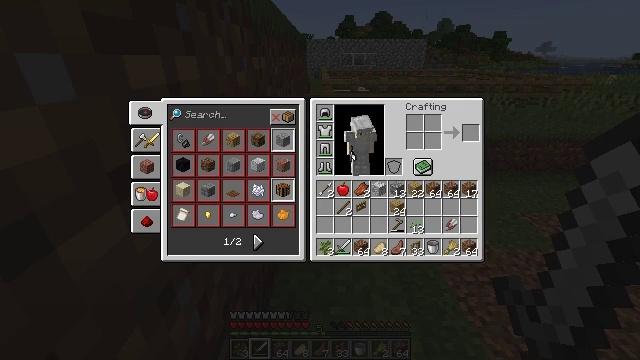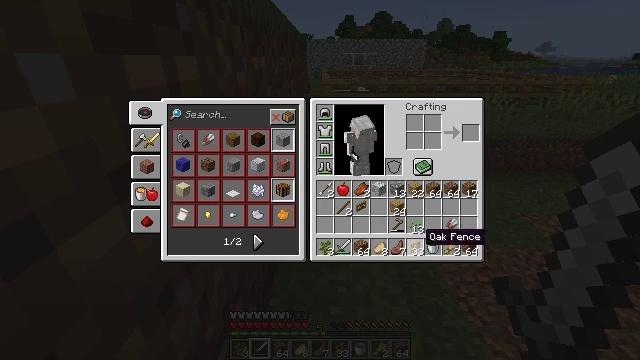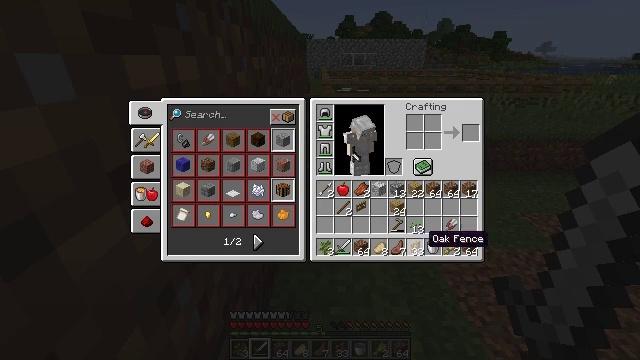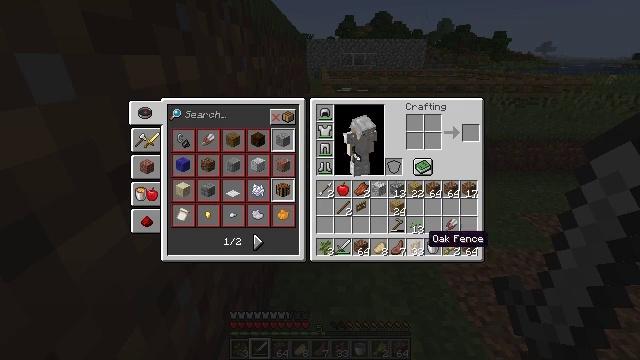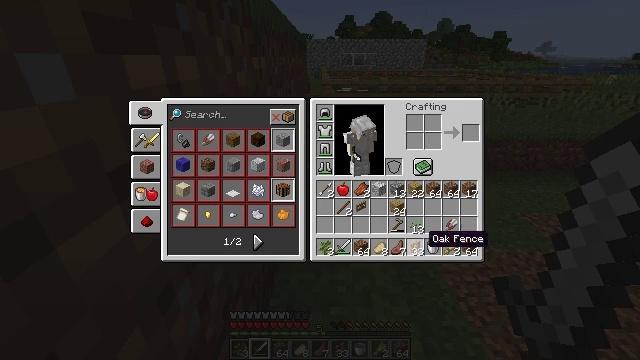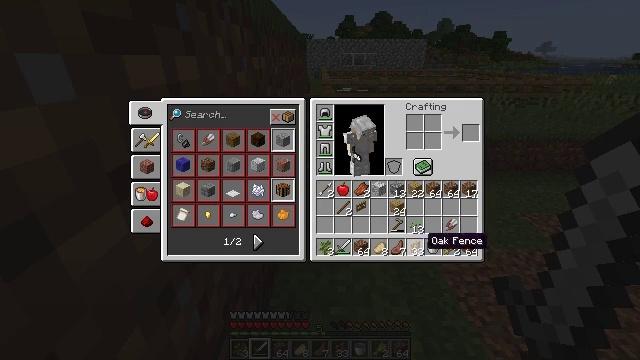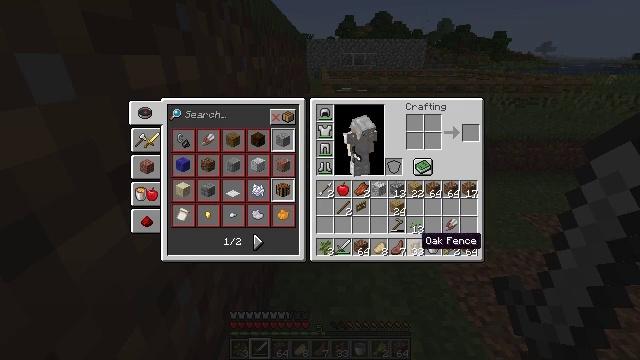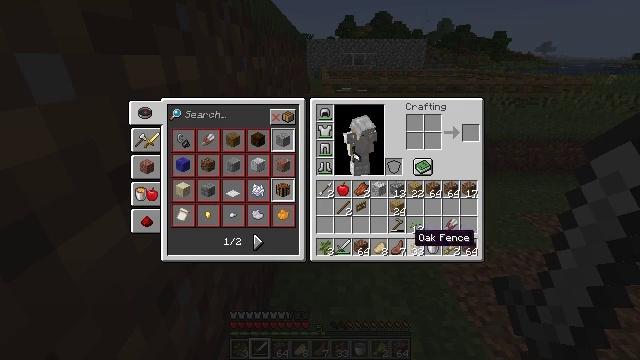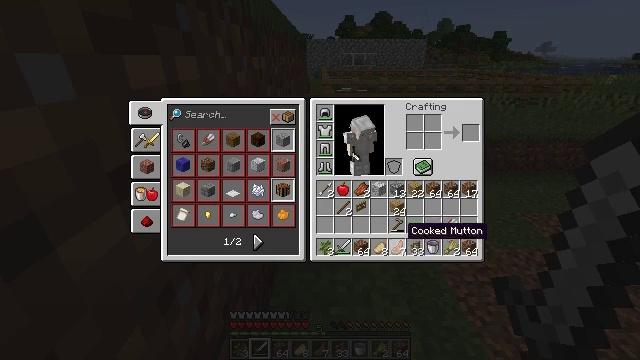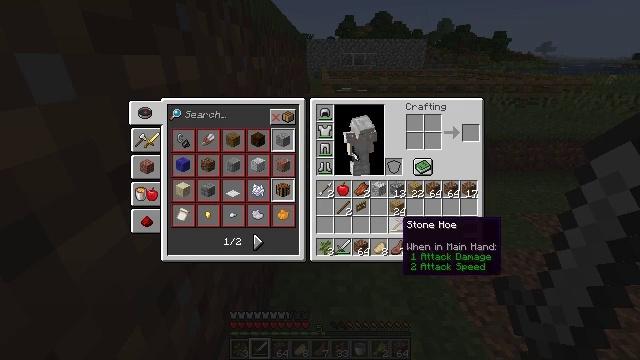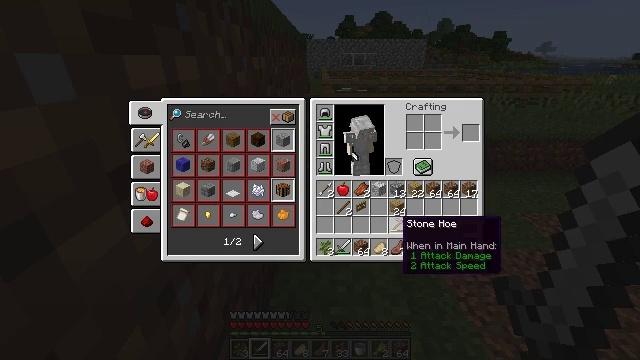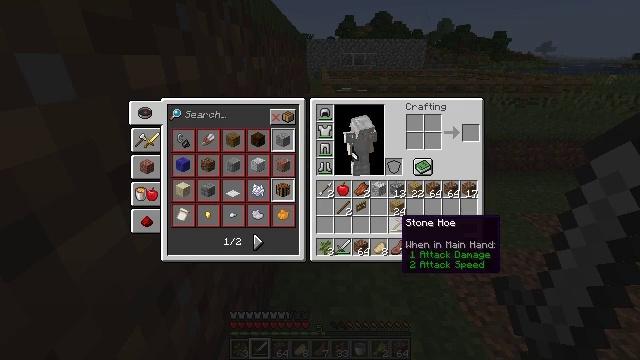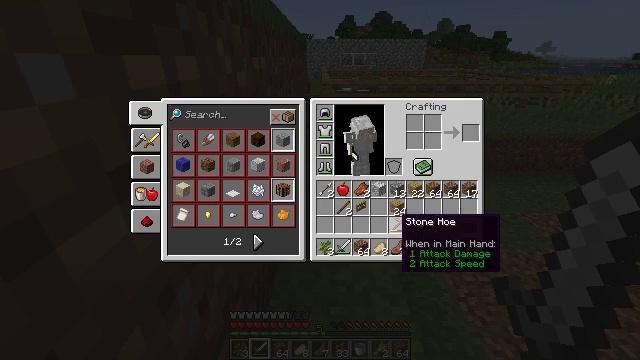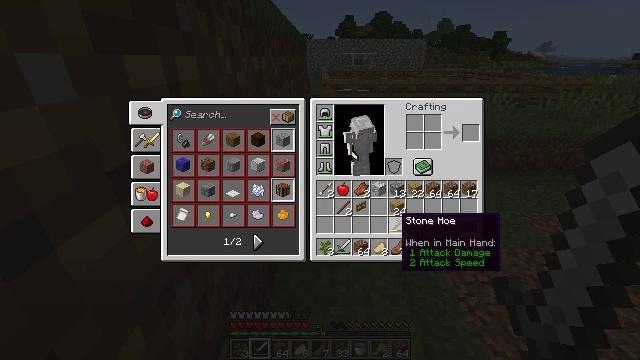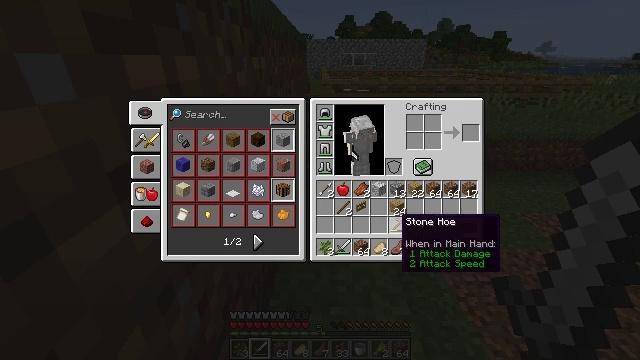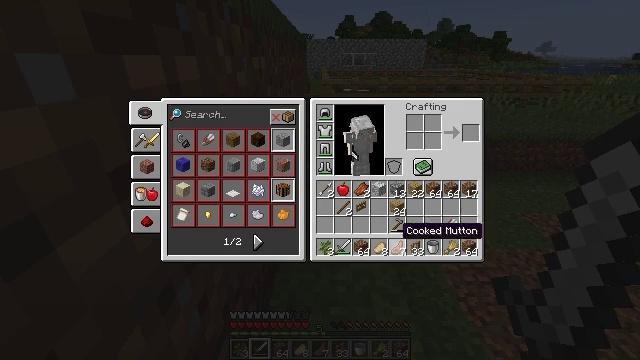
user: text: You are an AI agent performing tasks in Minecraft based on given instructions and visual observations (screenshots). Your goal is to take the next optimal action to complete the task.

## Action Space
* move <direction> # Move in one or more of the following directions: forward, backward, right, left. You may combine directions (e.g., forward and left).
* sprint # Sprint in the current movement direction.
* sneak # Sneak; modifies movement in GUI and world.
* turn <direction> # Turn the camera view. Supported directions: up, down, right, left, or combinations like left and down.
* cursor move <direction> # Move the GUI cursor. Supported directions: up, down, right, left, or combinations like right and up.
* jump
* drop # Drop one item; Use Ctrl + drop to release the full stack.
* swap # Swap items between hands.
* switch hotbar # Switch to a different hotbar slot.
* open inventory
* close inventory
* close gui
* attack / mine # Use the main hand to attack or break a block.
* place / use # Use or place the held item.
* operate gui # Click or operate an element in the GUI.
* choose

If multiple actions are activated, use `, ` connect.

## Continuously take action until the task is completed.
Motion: motion action
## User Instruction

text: Left-click to destroy the oak fence.
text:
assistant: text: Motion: cursor move right and down
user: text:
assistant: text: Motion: no_op
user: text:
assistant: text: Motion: no_op
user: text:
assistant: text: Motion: no_op
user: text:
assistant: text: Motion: no_op
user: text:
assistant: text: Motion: no_op
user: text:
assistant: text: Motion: cursor move left
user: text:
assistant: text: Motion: cursor move left
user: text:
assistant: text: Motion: no_op
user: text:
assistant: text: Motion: no_op
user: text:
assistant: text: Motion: no_op
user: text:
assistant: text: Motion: no_op
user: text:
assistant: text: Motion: no_op
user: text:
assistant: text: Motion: no_op
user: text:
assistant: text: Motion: cursor move down
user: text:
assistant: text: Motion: cursor move down
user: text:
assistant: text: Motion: cursor move right and down
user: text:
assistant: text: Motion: cursor move right and down
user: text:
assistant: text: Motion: cursor move right
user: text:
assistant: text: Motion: no_op
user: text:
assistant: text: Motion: no_op
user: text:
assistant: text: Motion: cursor move up
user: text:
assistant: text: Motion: cursor move left and up
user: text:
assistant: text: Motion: no_op
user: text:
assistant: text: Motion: no_op
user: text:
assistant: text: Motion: no_op
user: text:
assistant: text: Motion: no_op
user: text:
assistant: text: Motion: no_op
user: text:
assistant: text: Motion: no_op
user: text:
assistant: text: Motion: no_op